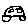
Label: car